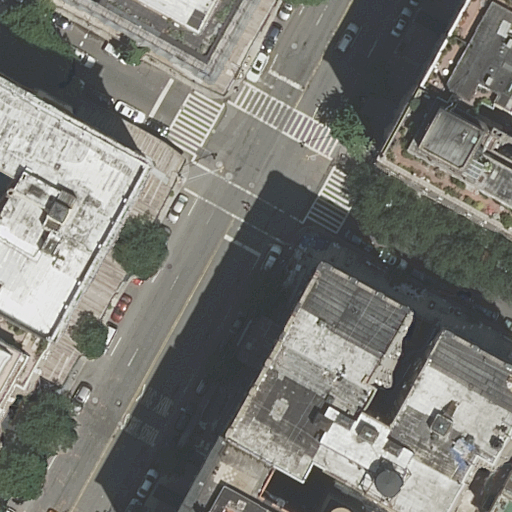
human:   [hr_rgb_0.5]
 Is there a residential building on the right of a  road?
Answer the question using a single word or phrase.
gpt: yes

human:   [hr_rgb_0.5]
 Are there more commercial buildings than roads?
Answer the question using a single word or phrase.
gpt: no

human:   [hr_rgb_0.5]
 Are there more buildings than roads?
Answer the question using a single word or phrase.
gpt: yes

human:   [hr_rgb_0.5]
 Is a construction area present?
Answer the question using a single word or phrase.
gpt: no

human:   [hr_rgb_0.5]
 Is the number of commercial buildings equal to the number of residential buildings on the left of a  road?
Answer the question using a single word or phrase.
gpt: no

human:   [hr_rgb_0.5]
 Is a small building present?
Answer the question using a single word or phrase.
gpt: yes

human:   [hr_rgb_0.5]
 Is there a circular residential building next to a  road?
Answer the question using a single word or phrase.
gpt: no

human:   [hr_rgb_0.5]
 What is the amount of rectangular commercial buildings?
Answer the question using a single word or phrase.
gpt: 0

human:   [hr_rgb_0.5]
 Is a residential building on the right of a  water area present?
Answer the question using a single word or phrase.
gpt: no

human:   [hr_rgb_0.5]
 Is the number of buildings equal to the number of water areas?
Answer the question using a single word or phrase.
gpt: no

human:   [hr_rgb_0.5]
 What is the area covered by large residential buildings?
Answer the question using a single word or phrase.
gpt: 2528m2

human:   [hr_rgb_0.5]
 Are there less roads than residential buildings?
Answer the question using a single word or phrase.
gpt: yes

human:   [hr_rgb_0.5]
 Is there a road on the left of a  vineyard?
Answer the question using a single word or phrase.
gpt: no

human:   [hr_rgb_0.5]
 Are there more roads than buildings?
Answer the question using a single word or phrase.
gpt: no

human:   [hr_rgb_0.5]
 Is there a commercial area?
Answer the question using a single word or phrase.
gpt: no

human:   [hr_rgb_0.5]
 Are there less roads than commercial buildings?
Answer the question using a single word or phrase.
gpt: no

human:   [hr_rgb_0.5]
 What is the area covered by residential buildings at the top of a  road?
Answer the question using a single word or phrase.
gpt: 864m2

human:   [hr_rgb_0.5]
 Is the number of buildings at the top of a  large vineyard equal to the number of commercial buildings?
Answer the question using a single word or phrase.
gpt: yes

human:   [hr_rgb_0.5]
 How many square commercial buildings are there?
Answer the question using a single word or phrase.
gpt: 0

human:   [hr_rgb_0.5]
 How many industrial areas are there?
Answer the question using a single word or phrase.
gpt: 0

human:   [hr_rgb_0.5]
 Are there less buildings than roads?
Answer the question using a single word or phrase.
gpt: no

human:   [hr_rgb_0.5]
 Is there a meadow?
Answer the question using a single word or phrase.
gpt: no

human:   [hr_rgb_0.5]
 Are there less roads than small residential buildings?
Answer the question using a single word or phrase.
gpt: no

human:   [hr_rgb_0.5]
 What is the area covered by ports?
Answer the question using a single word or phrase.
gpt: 0m2

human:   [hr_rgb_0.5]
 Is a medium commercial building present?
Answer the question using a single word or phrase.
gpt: no

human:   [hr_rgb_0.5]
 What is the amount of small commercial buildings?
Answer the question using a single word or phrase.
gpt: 0

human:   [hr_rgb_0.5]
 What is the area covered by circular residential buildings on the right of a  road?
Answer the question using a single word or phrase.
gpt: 0m2

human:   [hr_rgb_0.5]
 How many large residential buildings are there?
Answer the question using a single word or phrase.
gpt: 2

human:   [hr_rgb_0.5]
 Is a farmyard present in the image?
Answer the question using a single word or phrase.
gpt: no

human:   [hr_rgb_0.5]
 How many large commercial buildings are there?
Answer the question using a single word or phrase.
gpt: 0

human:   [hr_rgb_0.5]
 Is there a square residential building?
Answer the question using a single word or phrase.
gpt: no

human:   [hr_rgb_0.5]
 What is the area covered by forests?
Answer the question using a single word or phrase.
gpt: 0m2

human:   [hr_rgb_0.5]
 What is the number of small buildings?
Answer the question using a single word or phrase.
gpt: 2

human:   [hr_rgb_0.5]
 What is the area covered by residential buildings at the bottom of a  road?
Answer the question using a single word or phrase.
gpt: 1902m2

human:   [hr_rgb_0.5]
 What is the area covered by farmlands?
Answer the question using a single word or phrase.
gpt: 0m2

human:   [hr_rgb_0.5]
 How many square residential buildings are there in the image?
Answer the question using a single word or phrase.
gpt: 0